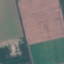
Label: AnnualCrop